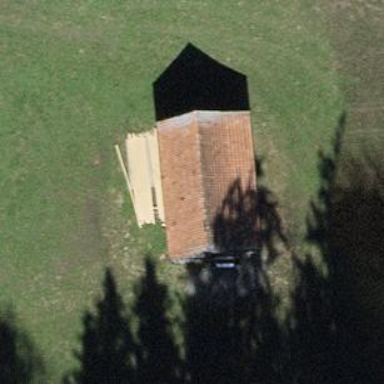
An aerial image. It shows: Shed building.